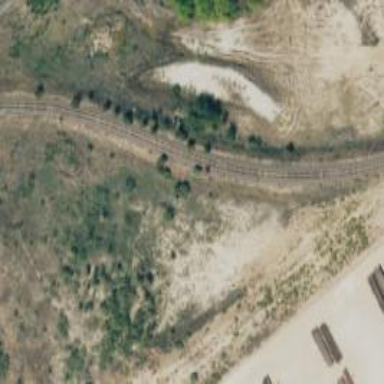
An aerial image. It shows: Railway spur service.